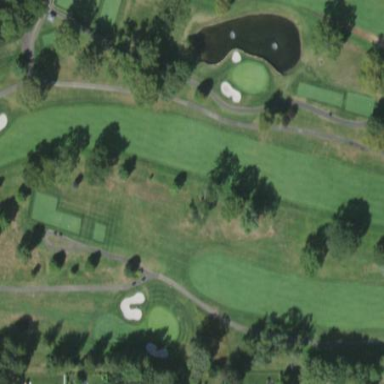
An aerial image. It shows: Grassy area designated as golf fairway.